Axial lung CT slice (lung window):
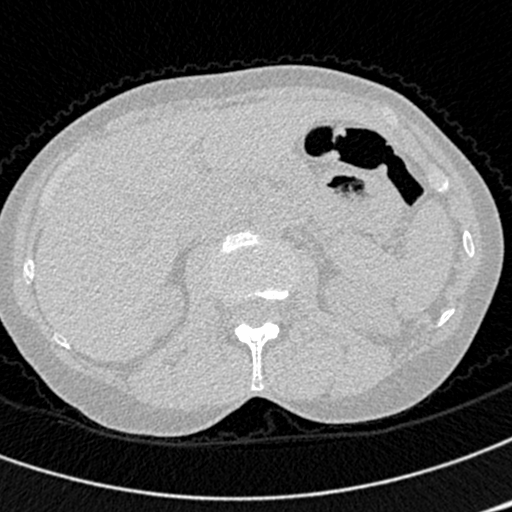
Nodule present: no